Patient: sex M, age 60
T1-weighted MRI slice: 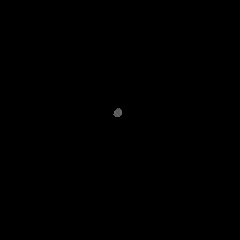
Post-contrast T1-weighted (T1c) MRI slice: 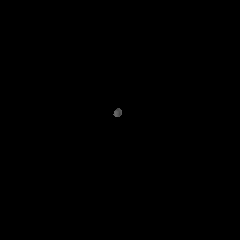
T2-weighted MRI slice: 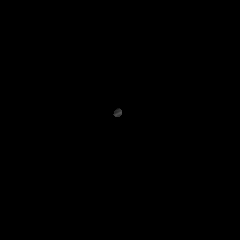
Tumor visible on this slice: no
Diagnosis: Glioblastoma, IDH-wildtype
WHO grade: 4